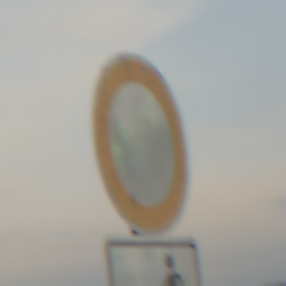
Verkehrszeichen: VerbotFahrzeugeAllerArt
Zusatzzeichen unten: HinweisDurchSinnbild1
Umgebung: Outdoor, RoadRail
Tageszeit: SunriseSunset
Wetter: PartlyCloudy
Licht: Natural
Jahreszeit: NotSpecified
Kontrast: LowContrast